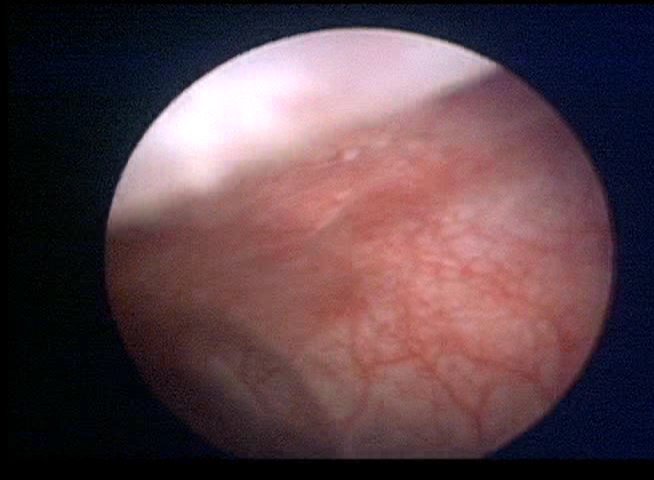
Modality: WLC
Class: Normal mucosa
Bladder cancer association: No